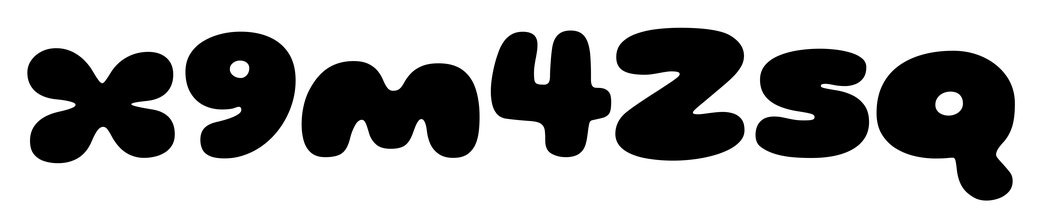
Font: Gluten_Black